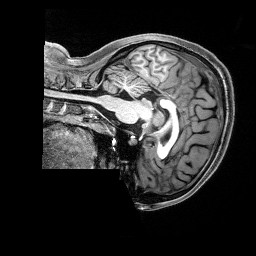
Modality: T1w
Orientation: sagittal
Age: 22
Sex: female
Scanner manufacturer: siemens
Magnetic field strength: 3 T
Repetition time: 2.8 s
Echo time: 0.00212 s